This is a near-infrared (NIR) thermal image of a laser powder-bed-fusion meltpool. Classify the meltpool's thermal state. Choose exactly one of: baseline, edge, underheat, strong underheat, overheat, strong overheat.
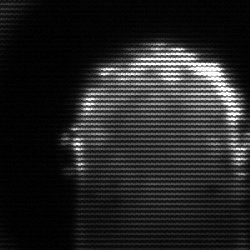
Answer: baseline